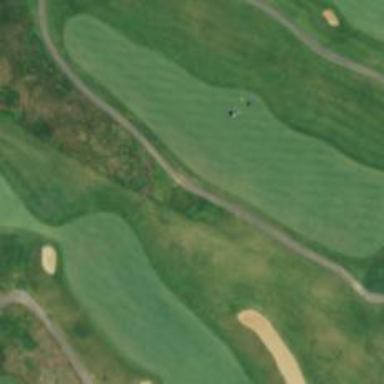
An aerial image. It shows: Path used for both walking and golf.